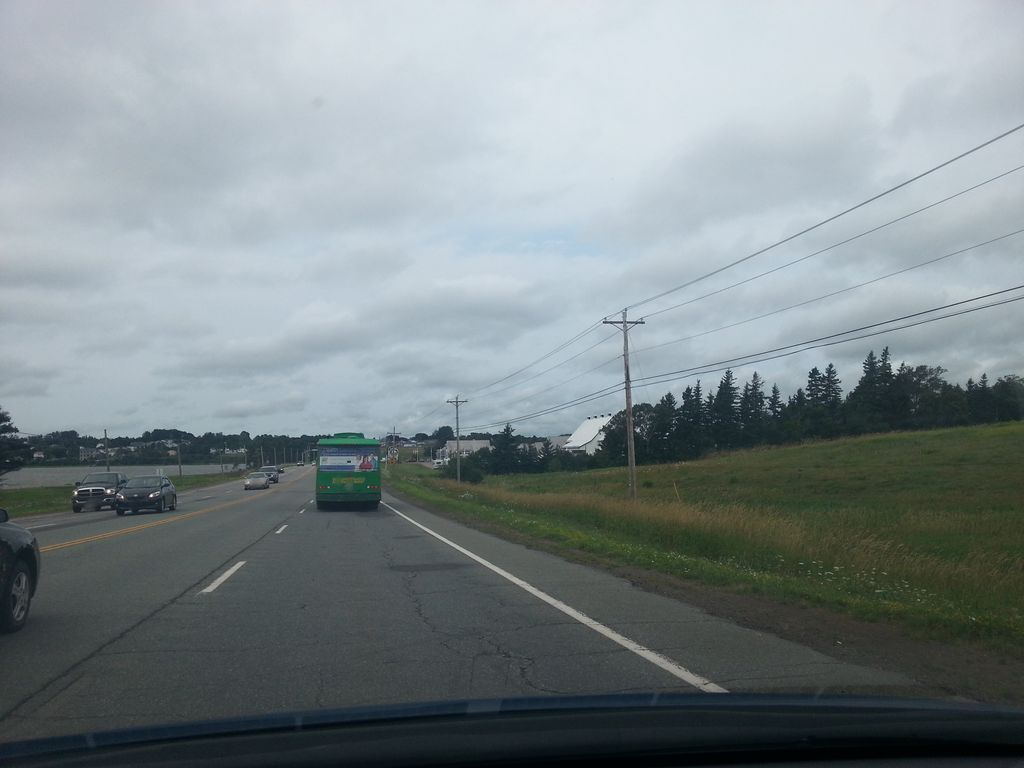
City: charlottetown